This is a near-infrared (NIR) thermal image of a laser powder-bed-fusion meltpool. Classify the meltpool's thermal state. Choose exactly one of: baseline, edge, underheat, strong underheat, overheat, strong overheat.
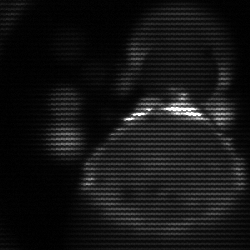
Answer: edge